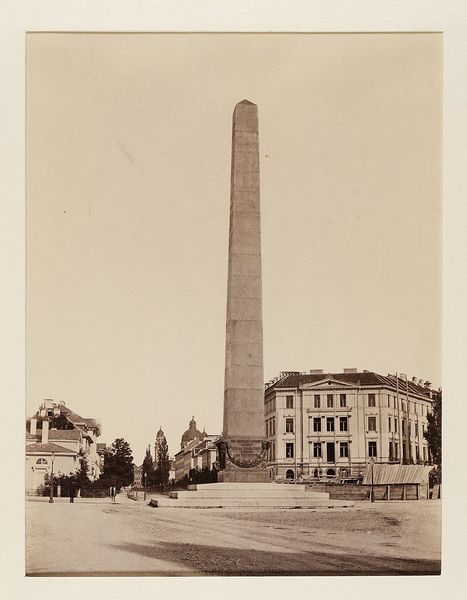
Titel: Obelisk, München
Künstler: Georg Böttger
Standort: Hamburg
Institution: Museum für Kunst und Gewerbe Hamburg
Schlagwörter: stadt, statue, ort, dorf, foto, fotografie, photographie, stadtansicht, denkmal, photo, karton, obelisk, standbild, monument, profanarchitektur, karolinenplatz, architekturfotografie, albumin, lichtbild, historische, architekturphotographie, bildwerke, angewandte und bildende kunst, hessische systematik, schwarzweißpositivverfahren, silbersalzverfahren, schwarzweißfotografie, gebäude, örtlichkeit, straße, stätte, straßen, plätze, albuminpapier